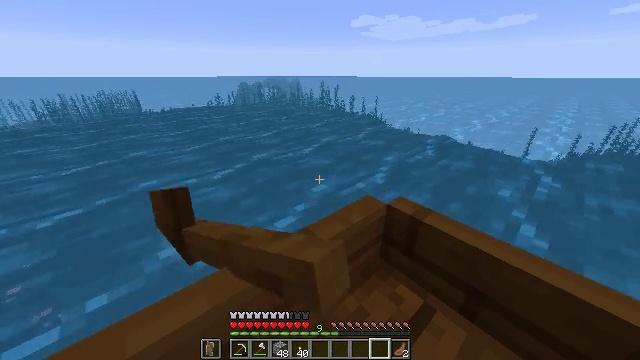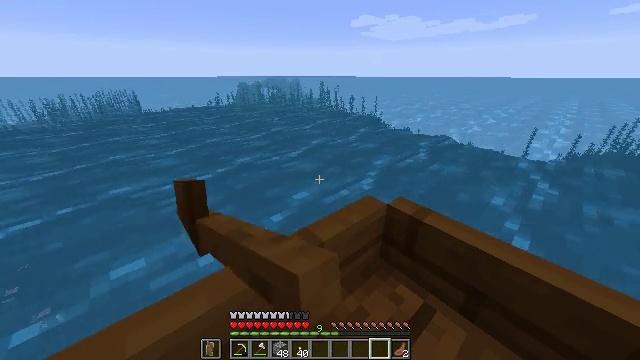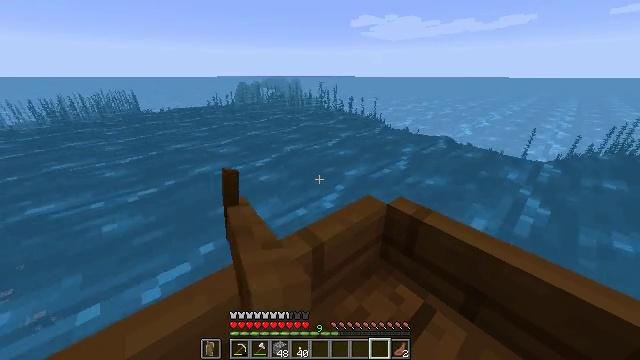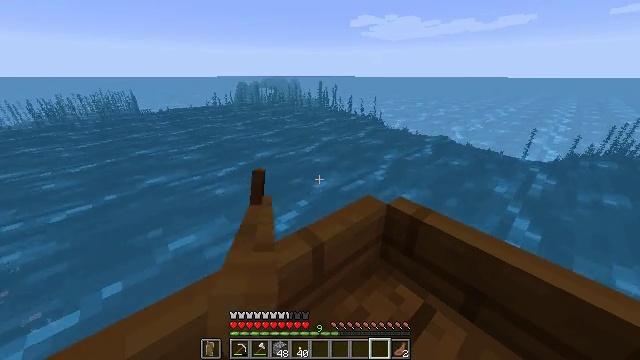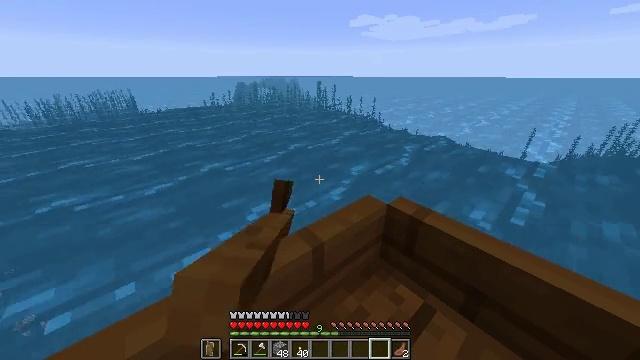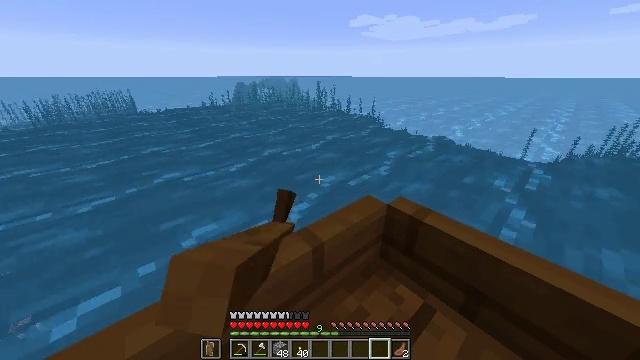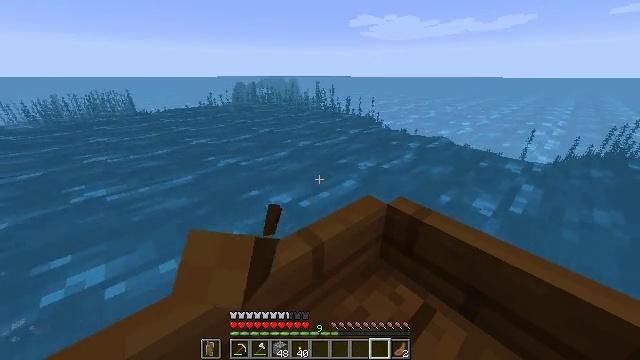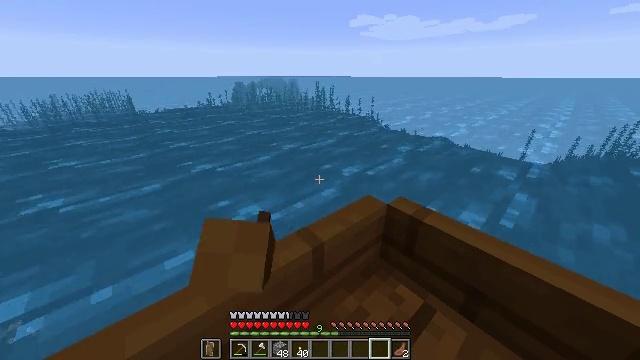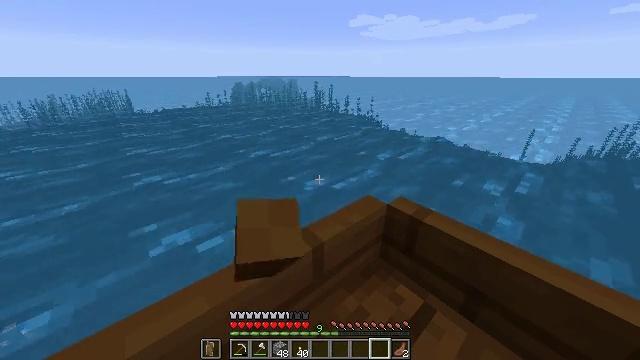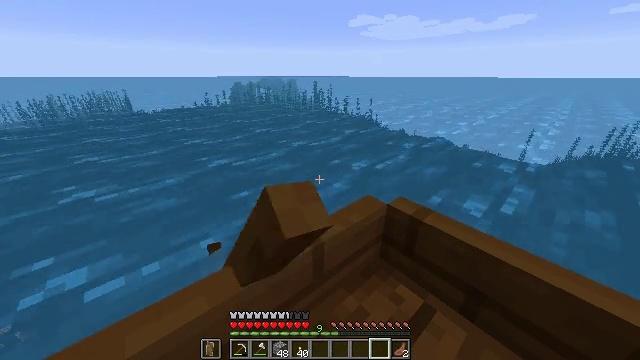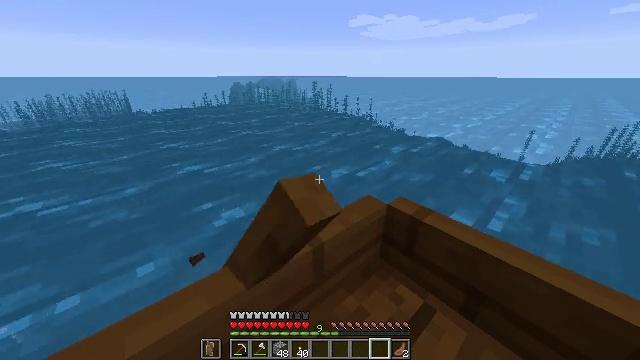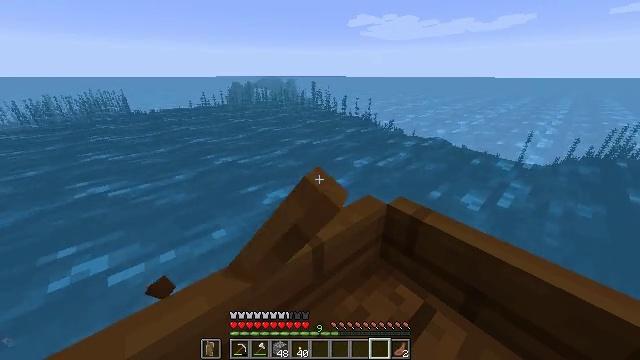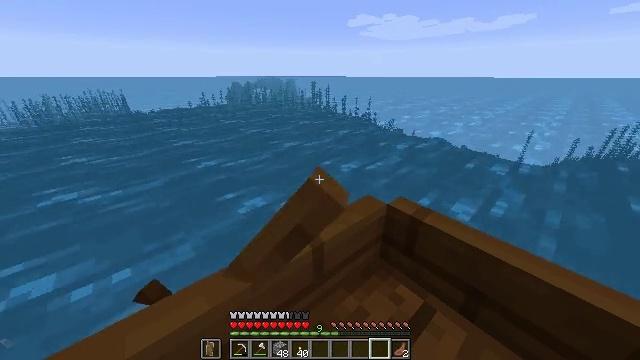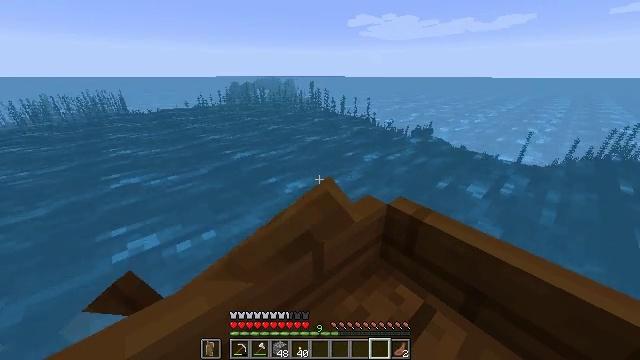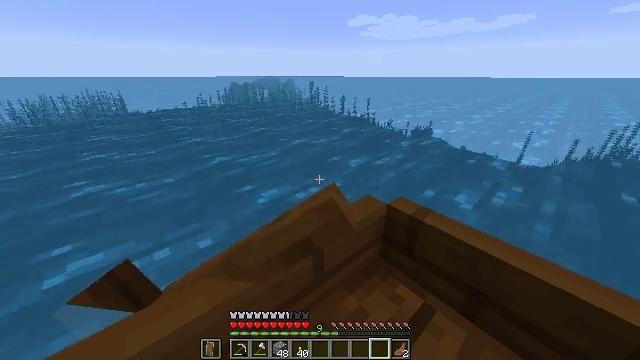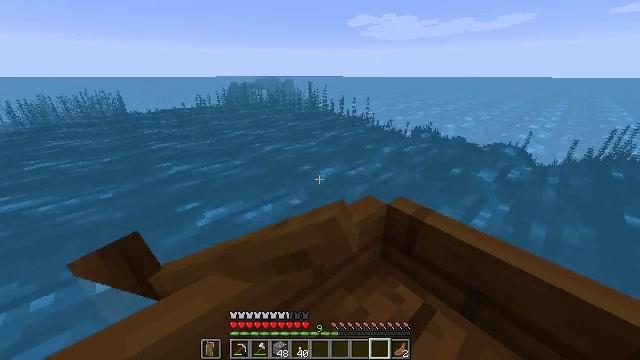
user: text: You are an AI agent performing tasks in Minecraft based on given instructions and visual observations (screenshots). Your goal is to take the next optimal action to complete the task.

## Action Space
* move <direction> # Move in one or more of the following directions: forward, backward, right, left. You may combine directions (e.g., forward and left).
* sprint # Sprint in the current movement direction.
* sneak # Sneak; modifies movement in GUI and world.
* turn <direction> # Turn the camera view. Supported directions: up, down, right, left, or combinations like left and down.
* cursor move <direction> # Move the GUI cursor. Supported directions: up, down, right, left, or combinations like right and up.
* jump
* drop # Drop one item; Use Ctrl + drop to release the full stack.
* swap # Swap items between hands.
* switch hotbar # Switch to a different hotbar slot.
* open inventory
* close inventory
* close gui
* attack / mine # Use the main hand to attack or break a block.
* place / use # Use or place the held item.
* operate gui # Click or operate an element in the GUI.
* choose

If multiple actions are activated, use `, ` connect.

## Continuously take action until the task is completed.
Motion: motion action
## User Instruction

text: Collect kelp plant from the sea.
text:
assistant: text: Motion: move forward, sprint
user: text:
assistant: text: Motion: move forward, sprint
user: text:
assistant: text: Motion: move forward, sprint
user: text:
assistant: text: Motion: move forward, sprint
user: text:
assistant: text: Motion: move forward, sprint
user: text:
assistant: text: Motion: move forward, sprint
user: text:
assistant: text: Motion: move forward, sprint
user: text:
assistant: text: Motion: move forward, sprint
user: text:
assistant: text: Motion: move forward, sprint
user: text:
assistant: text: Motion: move forward, sprint
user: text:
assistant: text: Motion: move forward, sprint
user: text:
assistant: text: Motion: move forward, sprint
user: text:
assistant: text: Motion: move forward, sprint
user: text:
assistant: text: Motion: move forward, sprint
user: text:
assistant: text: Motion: move forward, sprint
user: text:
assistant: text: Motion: move forward, sprint
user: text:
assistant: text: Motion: move forward, sprint
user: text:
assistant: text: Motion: move forward, sprint
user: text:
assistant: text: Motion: move forward, sprint
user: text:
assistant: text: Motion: move forward, sprint
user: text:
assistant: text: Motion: move forward, sprint
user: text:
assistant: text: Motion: move forward, sprint
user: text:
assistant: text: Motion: move forward, sprint
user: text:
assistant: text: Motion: move forward, sprint
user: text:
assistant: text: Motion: move forward, sprint
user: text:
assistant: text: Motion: move forward, sprint
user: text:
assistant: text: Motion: move forward, sprint
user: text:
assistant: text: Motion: move forward, sprint, turn right and up
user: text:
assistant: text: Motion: move forward, sprint, turn right and up
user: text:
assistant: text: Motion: move forward, sprint